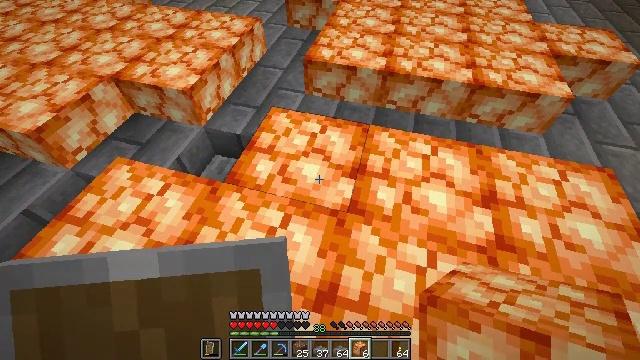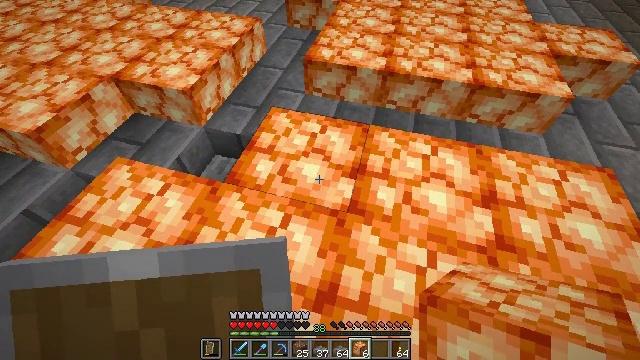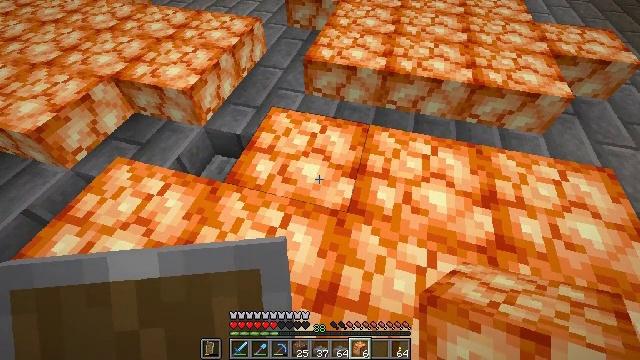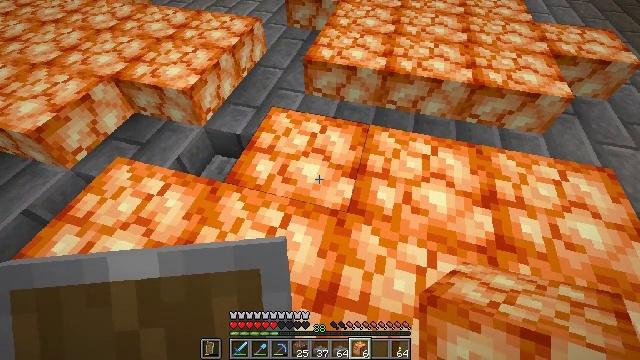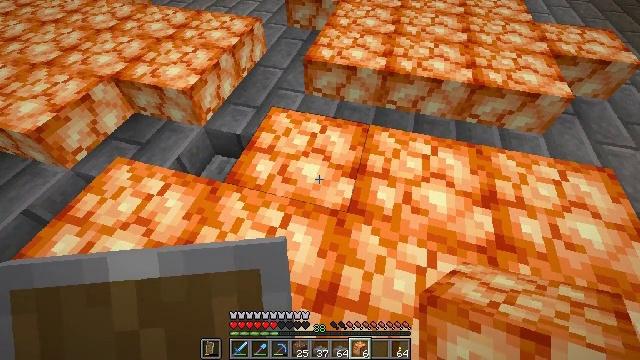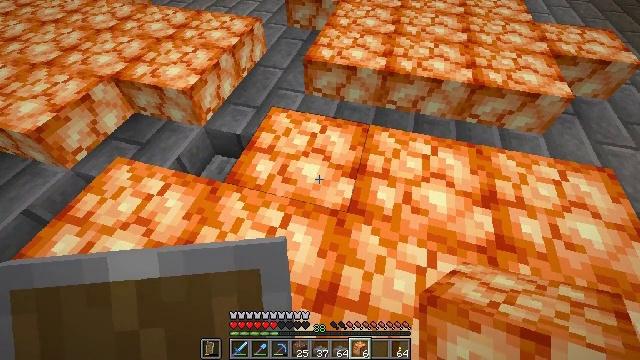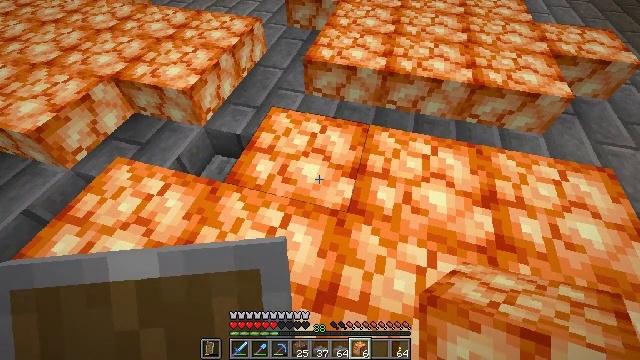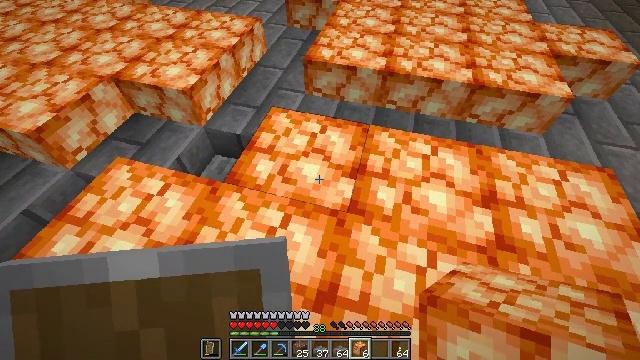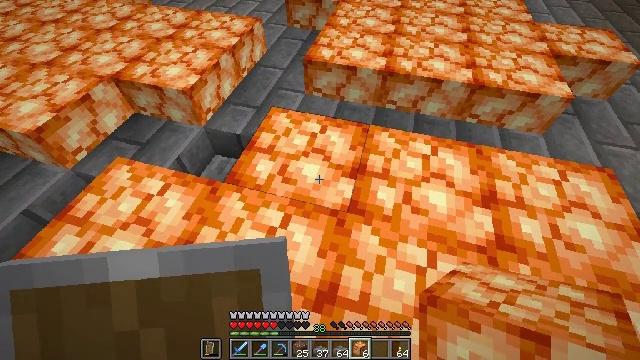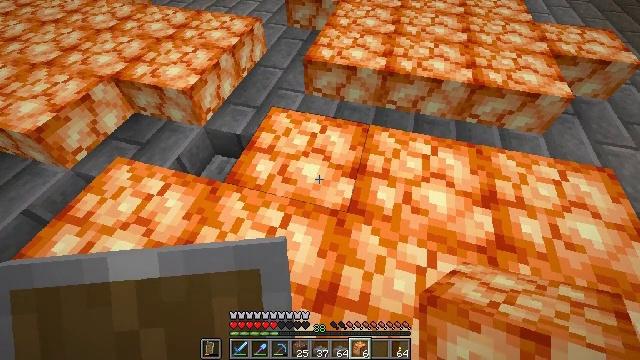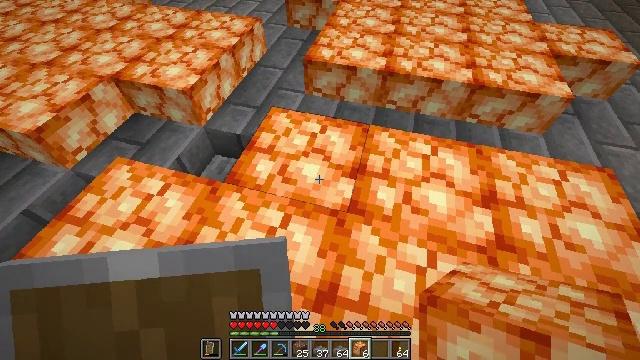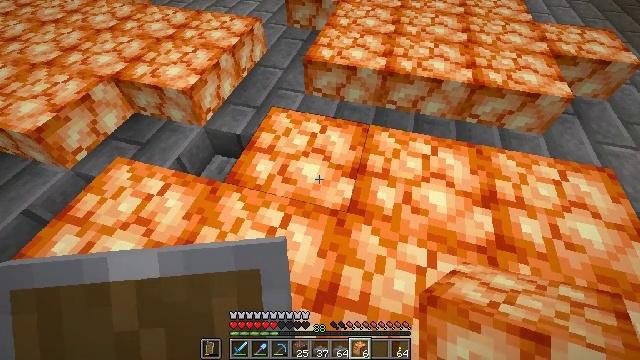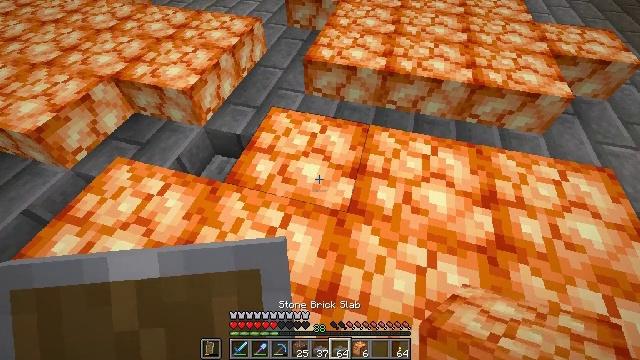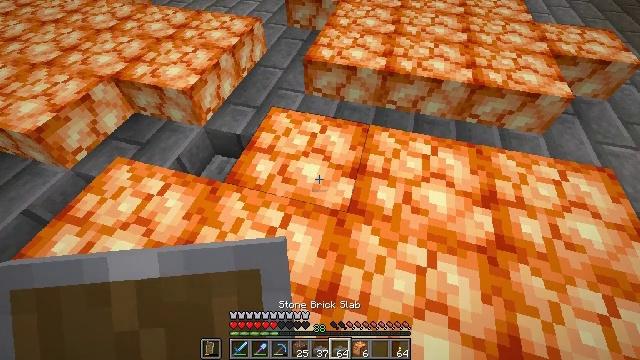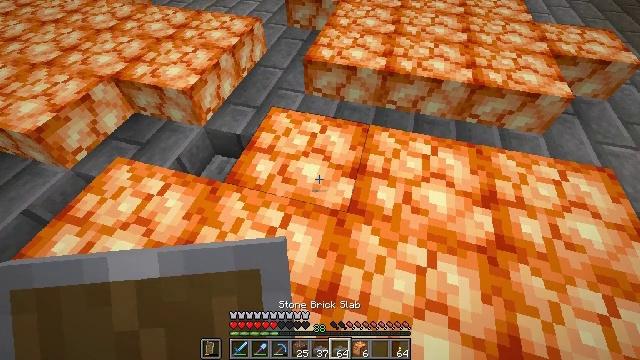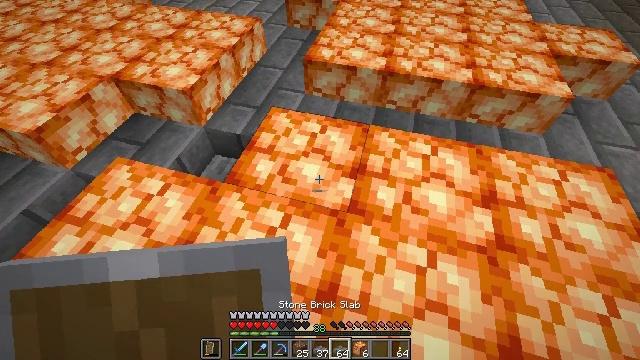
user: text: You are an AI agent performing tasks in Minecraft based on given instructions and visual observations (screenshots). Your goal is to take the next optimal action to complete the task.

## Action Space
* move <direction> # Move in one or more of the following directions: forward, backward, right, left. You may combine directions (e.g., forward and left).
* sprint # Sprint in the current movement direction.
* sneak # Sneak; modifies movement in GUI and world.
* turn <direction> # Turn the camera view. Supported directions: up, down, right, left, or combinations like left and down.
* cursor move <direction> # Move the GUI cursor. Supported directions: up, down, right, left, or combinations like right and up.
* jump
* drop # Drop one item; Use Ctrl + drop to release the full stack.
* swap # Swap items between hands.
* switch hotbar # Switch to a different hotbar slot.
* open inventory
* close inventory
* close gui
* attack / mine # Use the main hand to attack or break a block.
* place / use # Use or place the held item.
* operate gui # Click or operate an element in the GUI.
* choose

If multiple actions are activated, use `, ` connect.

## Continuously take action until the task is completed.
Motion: motion action
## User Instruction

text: Gather shroomlight from the nether.
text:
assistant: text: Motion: no_op
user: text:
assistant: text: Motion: no_op
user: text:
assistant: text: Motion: no_op
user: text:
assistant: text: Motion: no_op
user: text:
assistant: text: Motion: no_op
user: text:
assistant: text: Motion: no_op
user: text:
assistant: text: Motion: no_op
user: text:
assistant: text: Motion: no_op
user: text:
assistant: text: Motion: no_op
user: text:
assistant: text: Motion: no_op
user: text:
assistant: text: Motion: no_op
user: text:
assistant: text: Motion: no_op
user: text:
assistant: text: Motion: no_op
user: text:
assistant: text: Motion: no_op
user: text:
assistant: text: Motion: no_op
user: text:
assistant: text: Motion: no_op
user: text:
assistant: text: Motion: no_op
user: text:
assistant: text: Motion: no_op
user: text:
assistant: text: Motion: no_op
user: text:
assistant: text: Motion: no_op
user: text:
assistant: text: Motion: no_op
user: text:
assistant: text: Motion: no_op
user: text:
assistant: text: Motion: no_op
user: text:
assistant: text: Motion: no_op
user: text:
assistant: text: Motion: no_op
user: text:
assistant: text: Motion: no_op
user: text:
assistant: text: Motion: no_op
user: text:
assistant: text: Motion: no_op
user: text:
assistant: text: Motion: no_op
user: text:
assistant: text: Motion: move forward